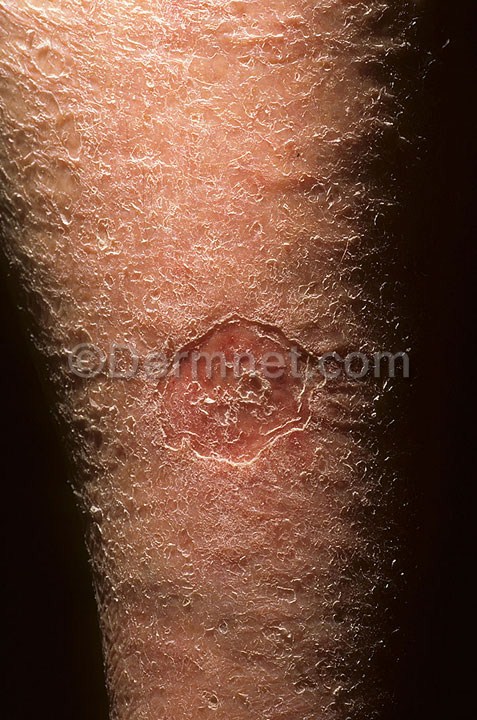
Disease: Eczema Photos